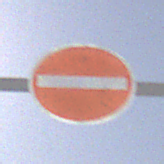
Verkehrszeichen: VerbotDerEinfahrt
Umgebung: Outdoor, Nature
Tageszeit: Night
Wetter: Clear
Licht: Natural
Jahreszeit: NotSpecified
Kontrast: HighContrast